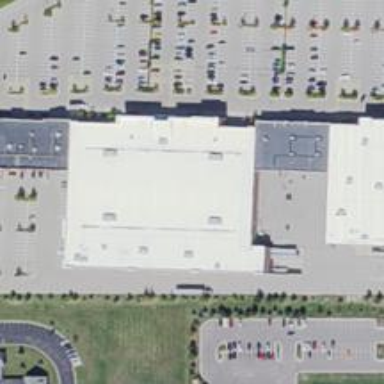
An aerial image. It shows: Retail building housing department store.